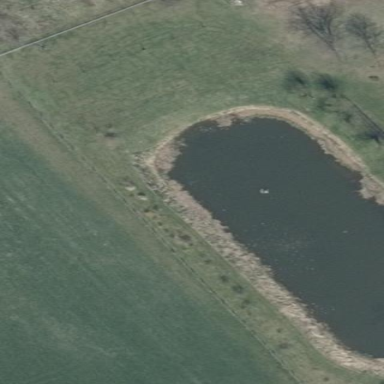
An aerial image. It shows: Pond surrounded by natural water.